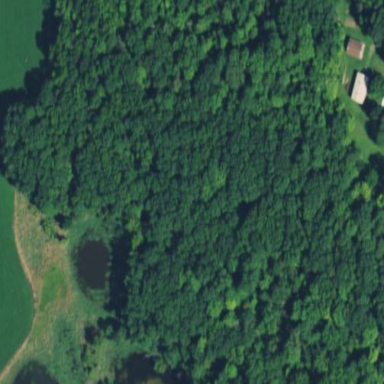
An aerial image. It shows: Serene woodland landscape.